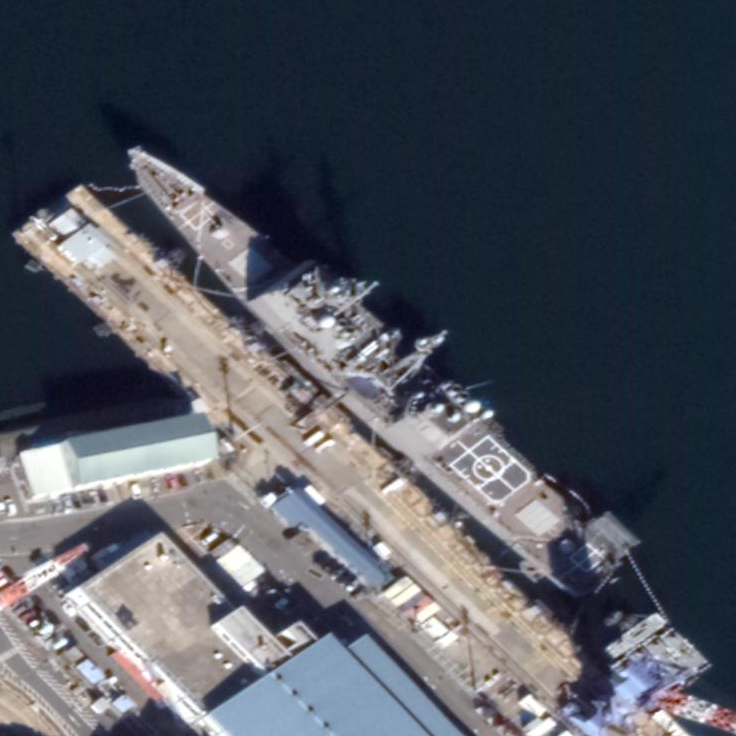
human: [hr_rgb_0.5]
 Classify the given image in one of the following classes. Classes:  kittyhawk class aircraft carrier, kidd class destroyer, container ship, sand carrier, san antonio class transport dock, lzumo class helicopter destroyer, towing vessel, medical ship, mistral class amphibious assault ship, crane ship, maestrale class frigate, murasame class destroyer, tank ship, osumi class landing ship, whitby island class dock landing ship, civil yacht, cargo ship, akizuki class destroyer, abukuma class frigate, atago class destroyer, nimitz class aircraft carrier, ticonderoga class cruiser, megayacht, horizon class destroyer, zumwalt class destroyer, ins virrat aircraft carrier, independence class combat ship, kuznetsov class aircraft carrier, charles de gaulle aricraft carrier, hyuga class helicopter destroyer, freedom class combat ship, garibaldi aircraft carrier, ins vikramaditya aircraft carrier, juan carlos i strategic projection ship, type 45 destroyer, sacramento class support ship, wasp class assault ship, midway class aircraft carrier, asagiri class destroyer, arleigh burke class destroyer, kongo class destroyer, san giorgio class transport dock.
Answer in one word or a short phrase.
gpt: Ticonderoga class cruiser